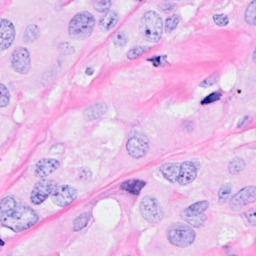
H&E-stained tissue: Breast